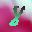
Label: 8